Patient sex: F
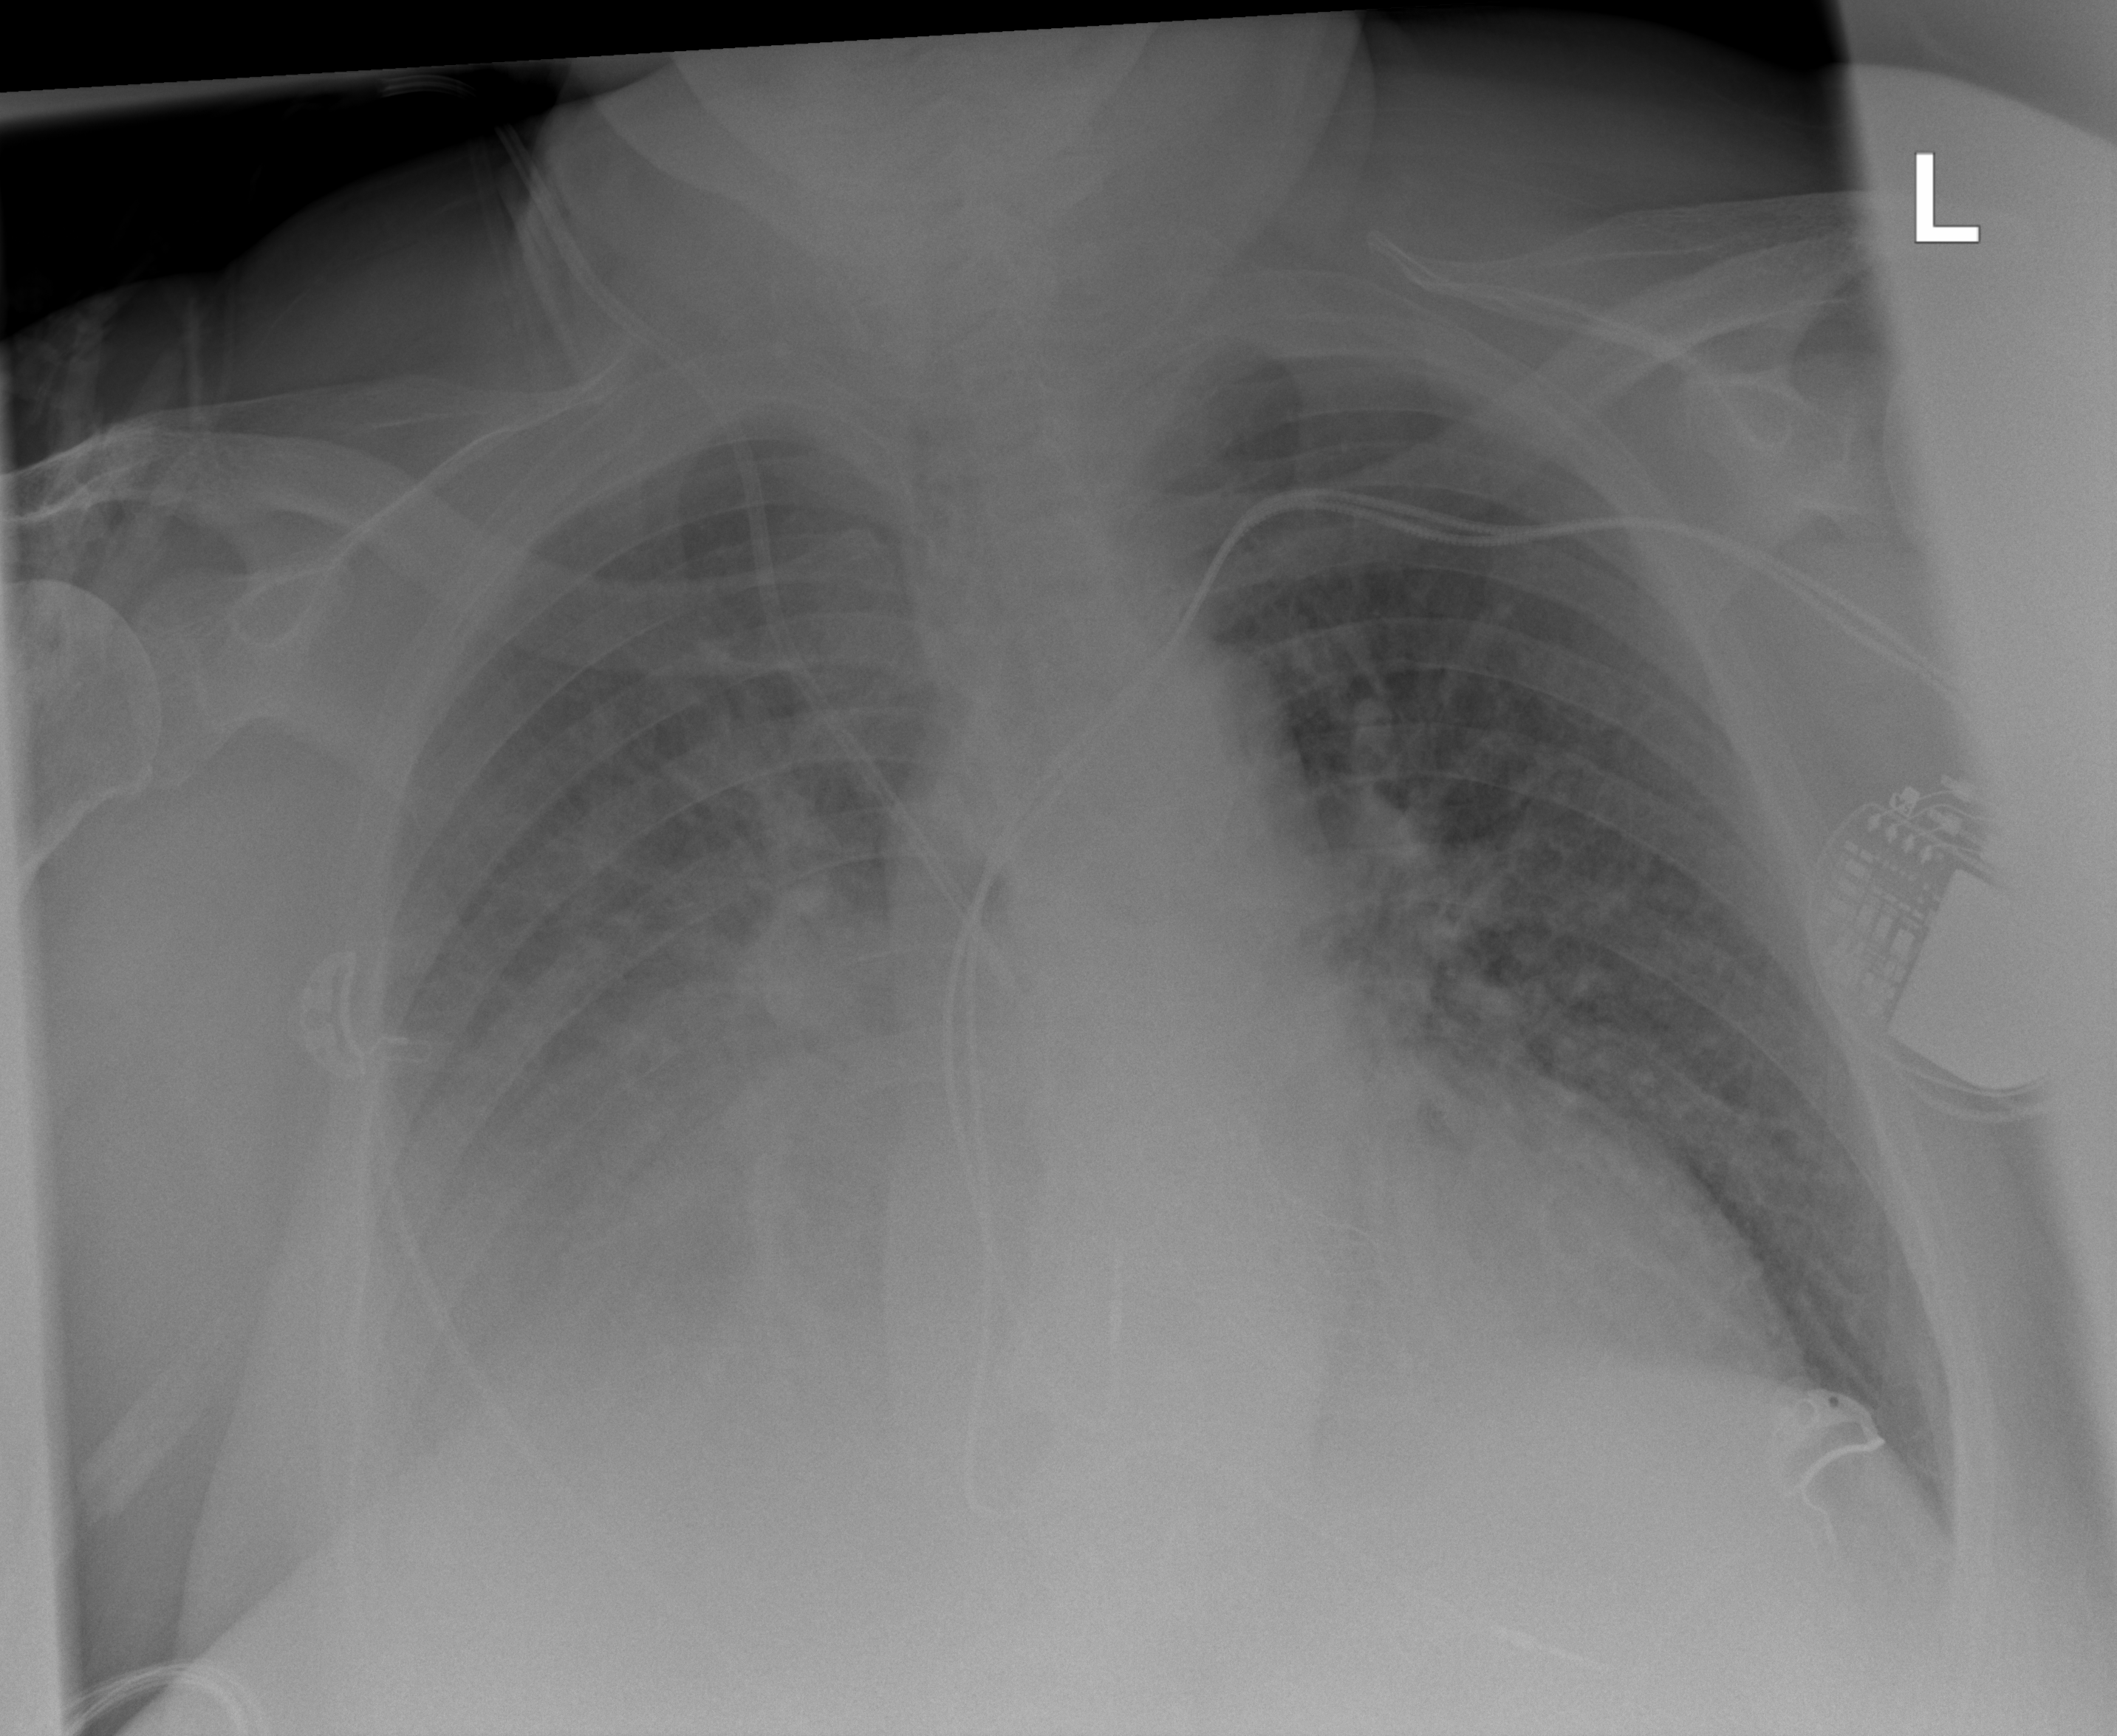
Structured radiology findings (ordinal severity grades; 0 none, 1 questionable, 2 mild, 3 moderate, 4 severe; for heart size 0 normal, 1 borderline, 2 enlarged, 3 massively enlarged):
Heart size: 2
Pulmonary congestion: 3
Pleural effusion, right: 3
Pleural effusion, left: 2
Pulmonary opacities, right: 3
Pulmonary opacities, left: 2
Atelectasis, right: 3
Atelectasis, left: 0